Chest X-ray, PA view. Patient: 47 years old, sex M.
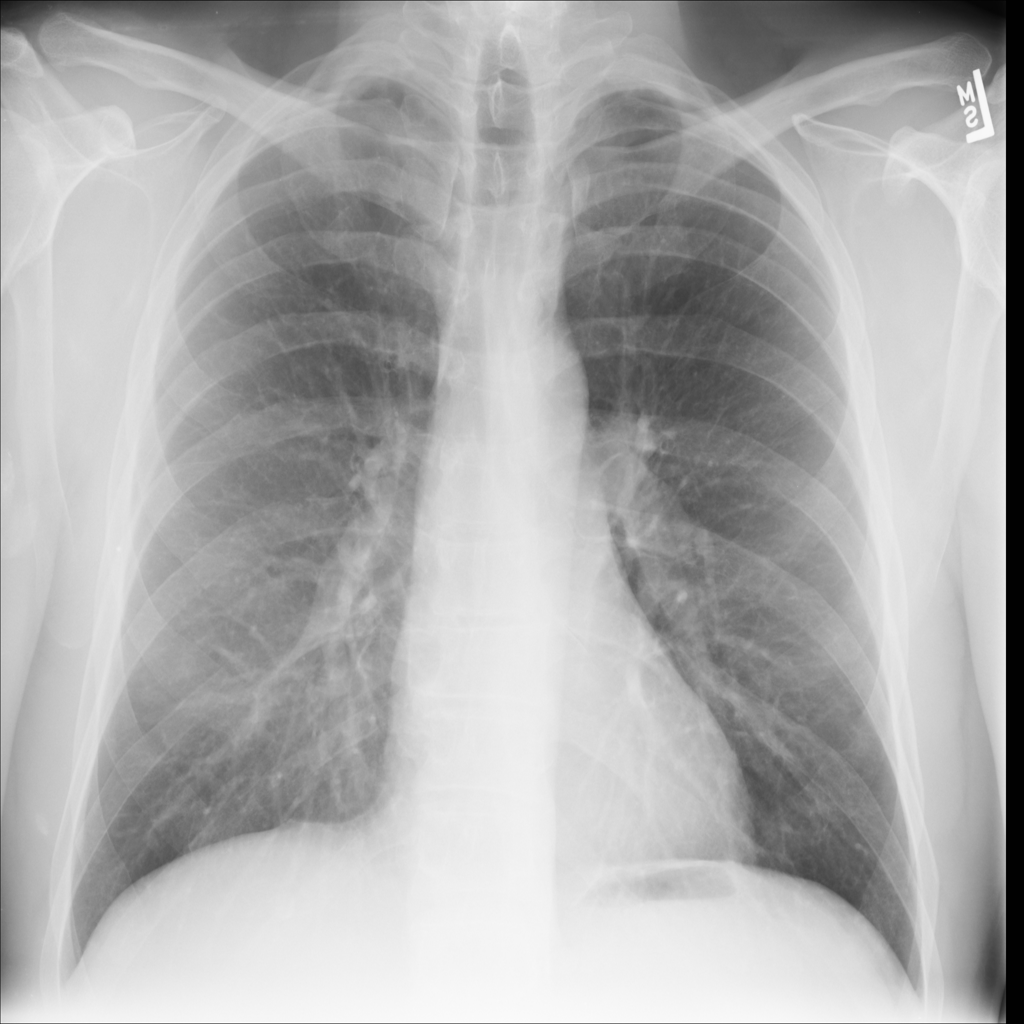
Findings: No Finding